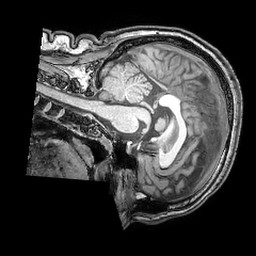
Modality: T1w
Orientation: sagittal
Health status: ill
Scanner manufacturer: philips
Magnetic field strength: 3 T
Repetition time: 0.007 s
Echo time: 0.0035 s